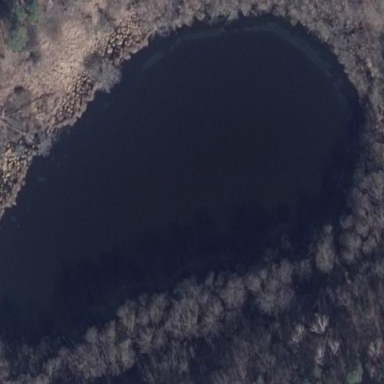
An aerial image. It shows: Pond surrounded by natural water.